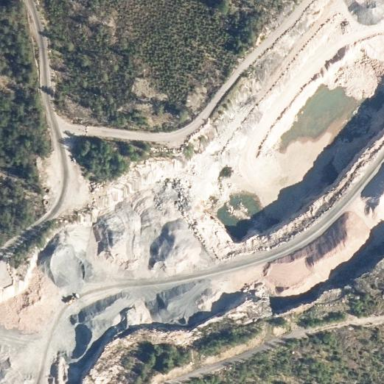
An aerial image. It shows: Quarry area.